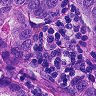
Metastatic tissue present: yes